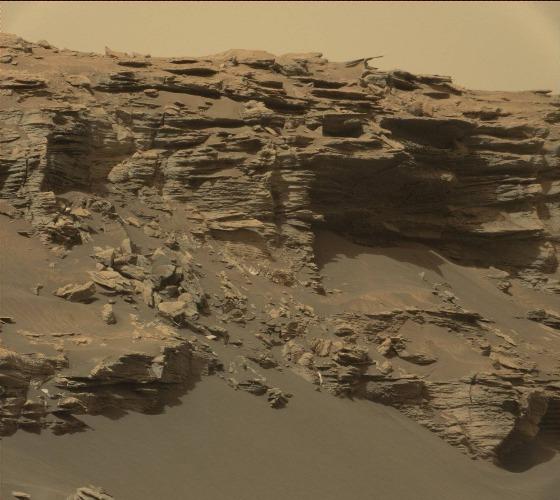
Terrain classes present: Bedrock, Gravel / Sand / Soil, Rock, Shadow, Sky / Distant Mountains